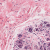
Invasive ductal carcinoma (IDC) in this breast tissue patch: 0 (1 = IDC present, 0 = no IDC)